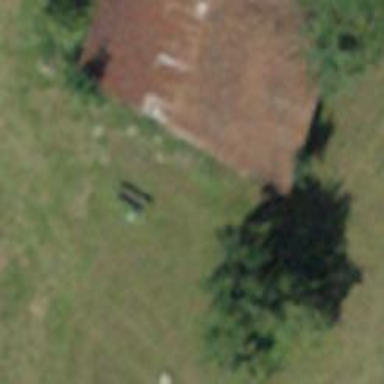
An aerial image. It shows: Rural barn.